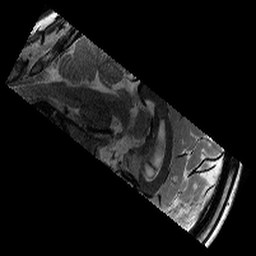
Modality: T2w
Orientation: sagittal
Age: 13
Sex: male
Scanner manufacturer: siemens
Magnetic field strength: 3 T
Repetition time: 9.23 s
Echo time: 0.067 s